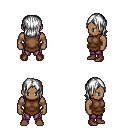
a pixel art fantasy rpg character, male body template, human, dark skin, brown tunic, magenta pants, white long bangs hairstyle, brown shoes, four views (front, back, left, right), 2x2 character sprite sheet, small pixel art, hard edges, no anti-aliasing